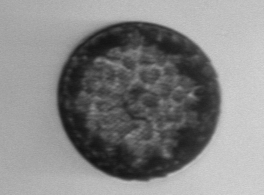
Label: Coscinodiscus